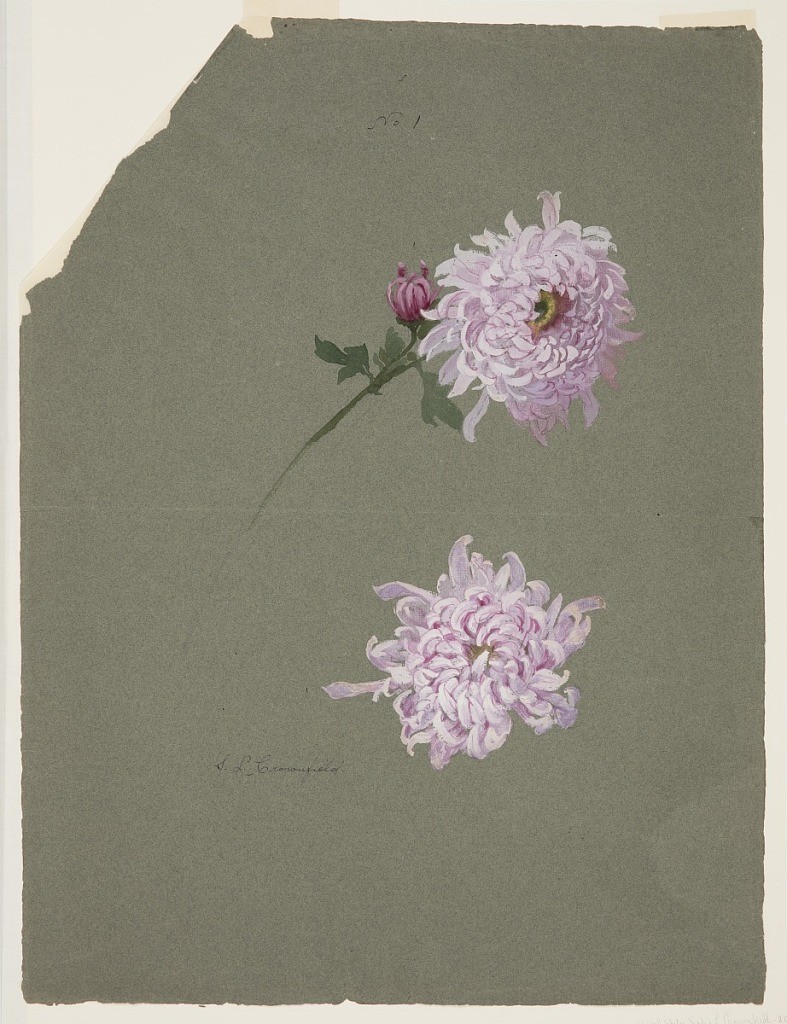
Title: Two Studies of Violet Chrysanthemums
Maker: Sophia L. Crownfield, American, 1862–1929
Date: early 20th century
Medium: Brush and gouache on grey paper
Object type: Drawing
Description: Two violet chrysanthemum blossoms, one with stalk, leaf and bud in the center of the page.